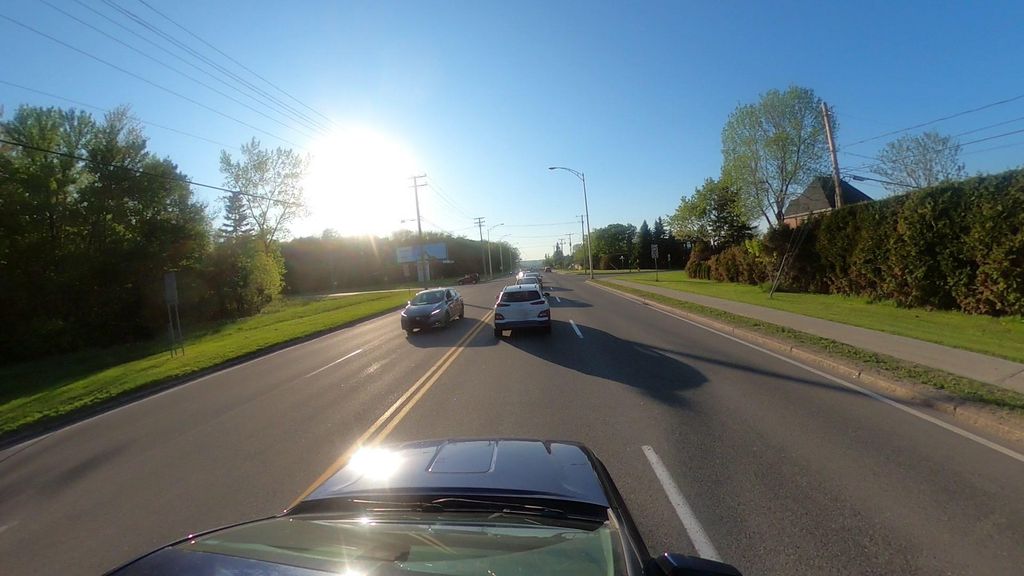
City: quebec_city